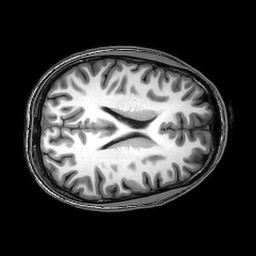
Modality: T1w
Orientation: axial
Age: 20
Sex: male
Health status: healthy
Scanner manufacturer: philips
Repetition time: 0.008316 s
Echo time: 0.00383 s